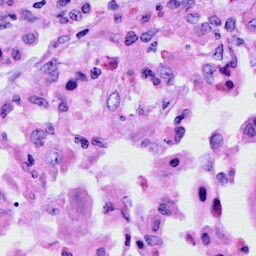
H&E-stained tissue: Cervix